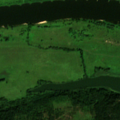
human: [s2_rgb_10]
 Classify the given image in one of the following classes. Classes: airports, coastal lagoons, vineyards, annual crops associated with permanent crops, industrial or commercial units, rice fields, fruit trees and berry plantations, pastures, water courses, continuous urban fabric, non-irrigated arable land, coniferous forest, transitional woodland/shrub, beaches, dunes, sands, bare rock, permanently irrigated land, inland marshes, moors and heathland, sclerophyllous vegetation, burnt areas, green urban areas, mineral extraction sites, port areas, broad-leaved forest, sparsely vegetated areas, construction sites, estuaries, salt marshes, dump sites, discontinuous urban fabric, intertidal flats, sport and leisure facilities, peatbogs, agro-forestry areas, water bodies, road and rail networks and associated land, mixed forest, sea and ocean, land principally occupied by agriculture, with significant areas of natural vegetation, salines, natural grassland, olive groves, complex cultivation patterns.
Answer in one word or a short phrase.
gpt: pastures, land principally occupied by agriculture, with significant areas of natural vegetation, coniferous forest, transitional woodland/shrub, water courses